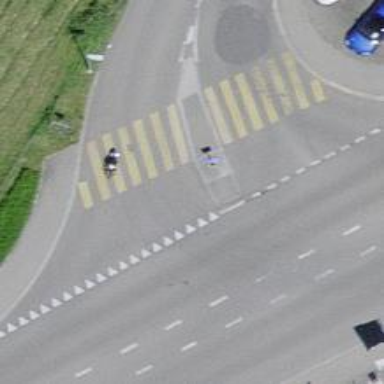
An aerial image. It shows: Zebra crossing on the road.